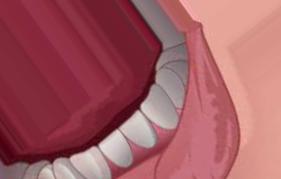
Condition: Mouth Ulcer